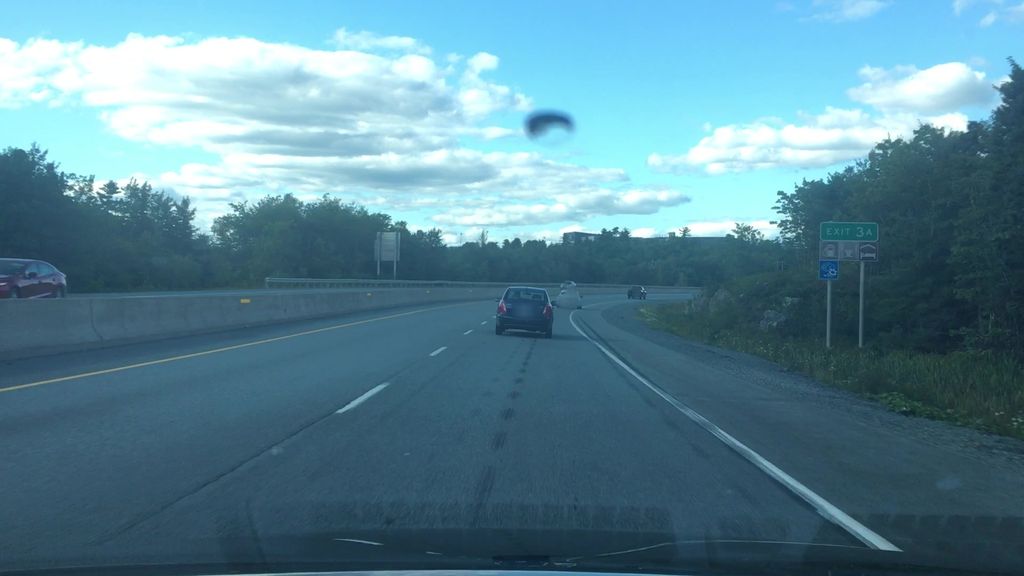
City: halifax